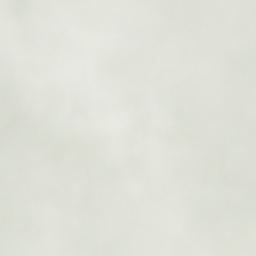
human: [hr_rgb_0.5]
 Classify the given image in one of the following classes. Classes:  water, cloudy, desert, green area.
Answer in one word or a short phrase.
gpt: cloudy